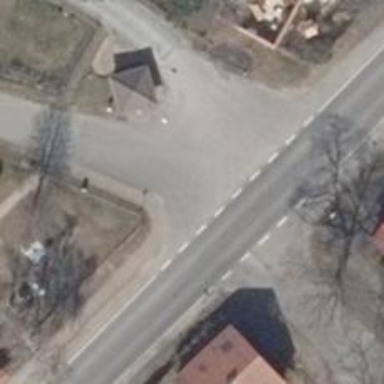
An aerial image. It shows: Road with "give way" sign.